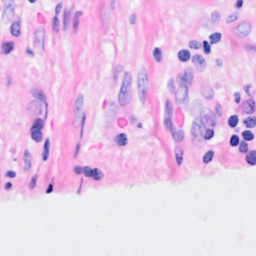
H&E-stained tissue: Breast